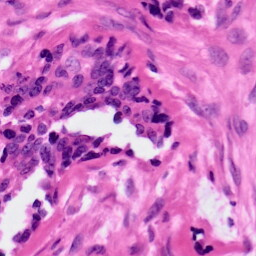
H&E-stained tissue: Ovarian